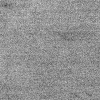
Atmospheric dust classification: dusty